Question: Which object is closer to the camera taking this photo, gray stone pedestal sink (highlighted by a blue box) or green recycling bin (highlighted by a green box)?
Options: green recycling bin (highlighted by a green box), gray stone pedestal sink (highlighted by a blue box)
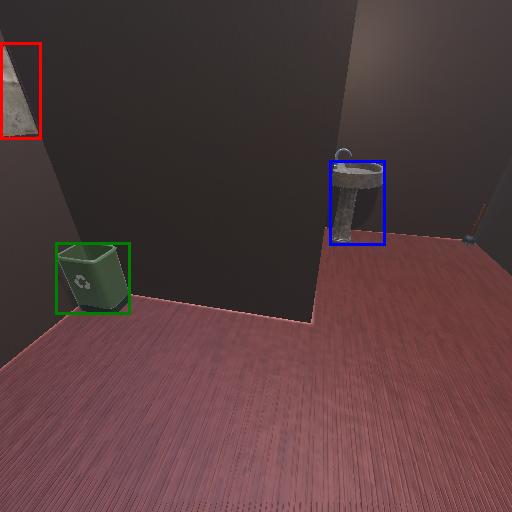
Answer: green recycling bin (highlighted by a green box)